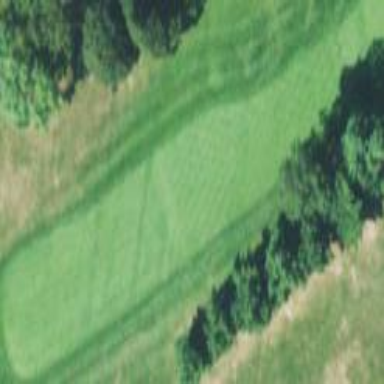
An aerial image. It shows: Golf fairway surrounded by grass.